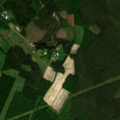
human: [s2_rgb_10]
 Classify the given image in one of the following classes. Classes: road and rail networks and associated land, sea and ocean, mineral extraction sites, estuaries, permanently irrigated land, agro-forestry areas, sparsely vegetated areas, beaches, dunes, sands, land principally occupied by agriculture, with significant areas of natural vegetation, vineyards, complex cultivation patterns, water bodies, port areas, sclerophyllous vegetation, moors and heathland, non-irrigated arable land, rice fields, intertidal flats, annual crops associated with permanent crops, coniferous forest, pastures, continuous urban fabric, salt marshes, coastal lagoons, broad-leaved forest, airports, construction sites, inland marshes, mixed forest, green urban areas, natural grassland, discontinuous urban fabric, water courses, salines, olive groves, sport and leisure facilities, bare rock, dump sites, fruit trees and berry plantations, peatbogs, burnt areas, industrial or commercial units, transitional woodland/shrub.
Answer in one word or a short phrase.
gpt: non-irrigated arable land, broad-leaved forest, coniferous forest, mixed forest